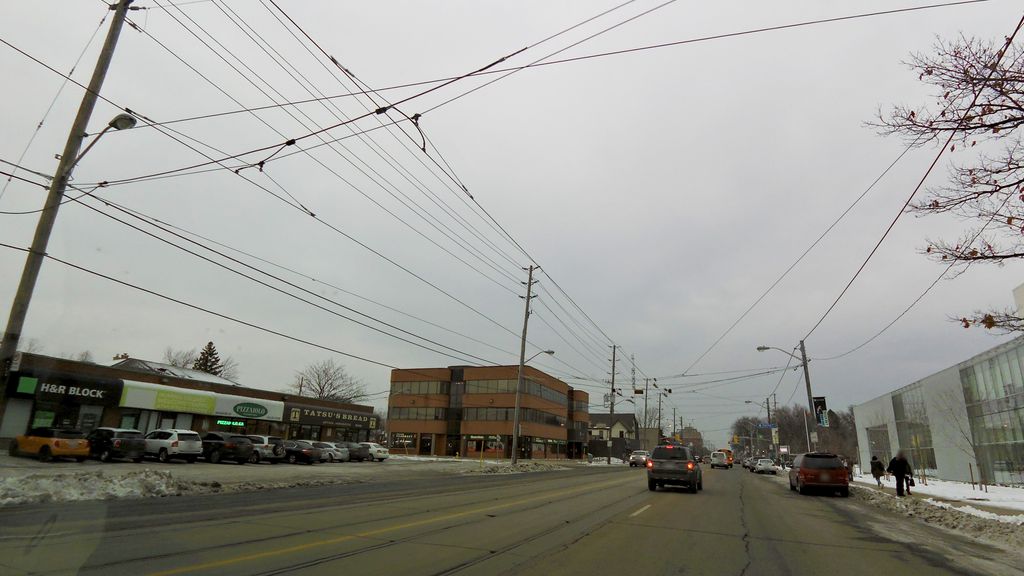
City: toronto